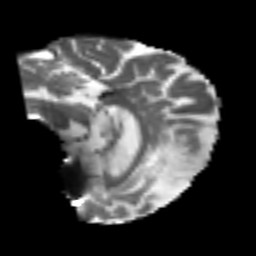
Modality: T2w
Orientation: sagittal
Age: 65
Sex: female
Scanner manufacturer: siemens
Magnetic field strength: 3 T
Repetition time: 4.999 s
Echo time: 0.07946 s